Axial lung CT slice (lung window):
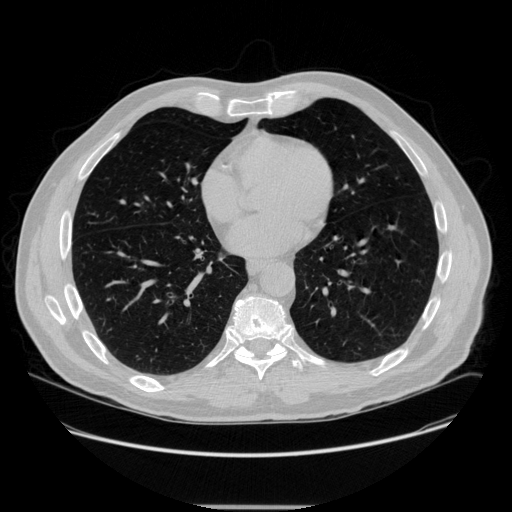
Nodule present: no